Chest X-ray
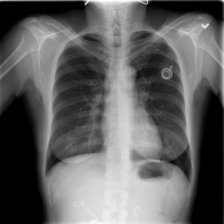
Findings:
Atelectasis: negative
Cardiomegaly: negative
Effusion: negative
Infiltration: negative
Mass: negative
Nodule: negative
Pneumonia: negative
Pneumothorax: negative
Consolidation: negative
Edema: negative
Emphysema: negative
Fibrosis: negative
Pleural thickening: negative
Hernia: negative